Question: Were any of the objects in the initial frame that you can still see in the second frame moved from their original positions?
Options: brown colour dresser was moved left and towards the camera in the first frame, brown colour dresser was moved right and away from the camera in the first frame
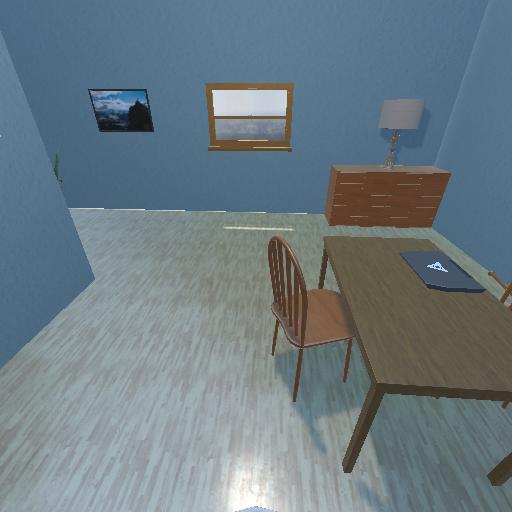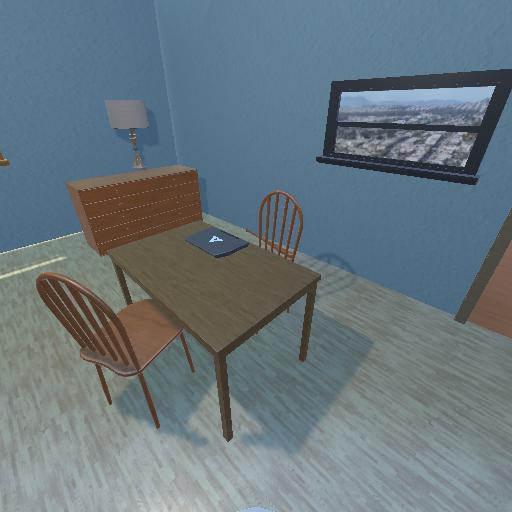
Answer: brown colour dresser was moved left and towards the camera in the first frame